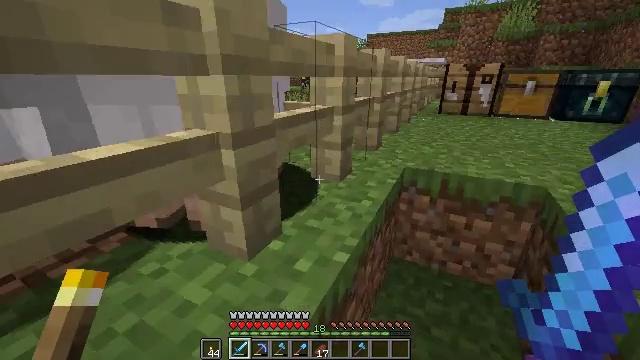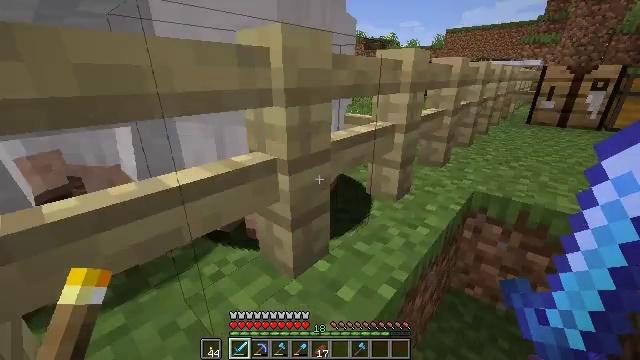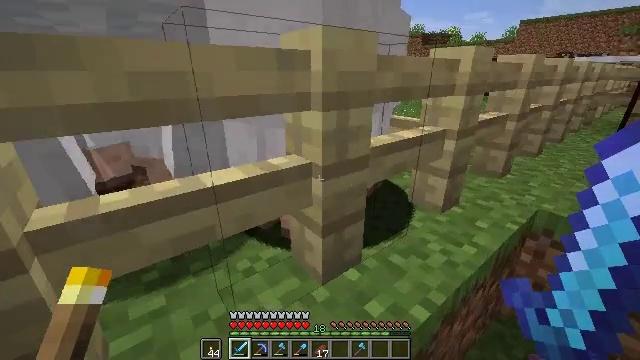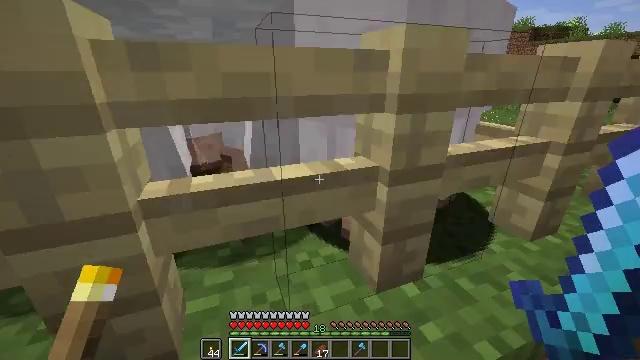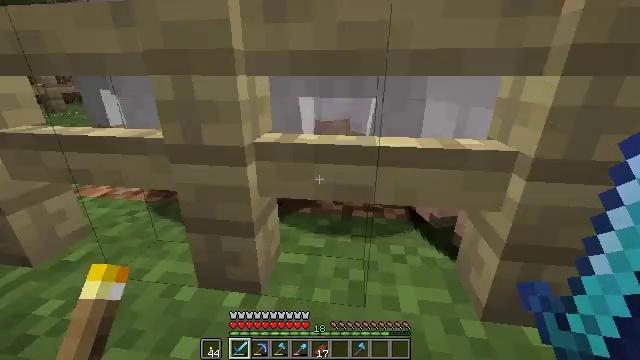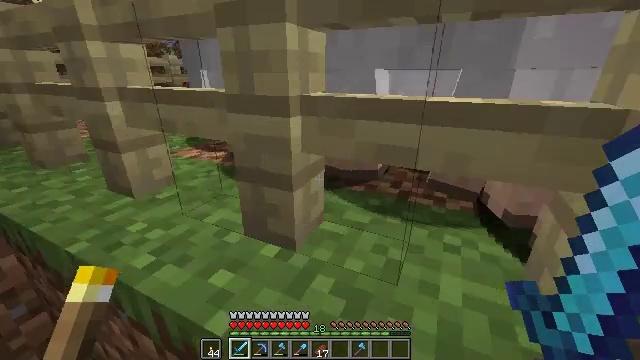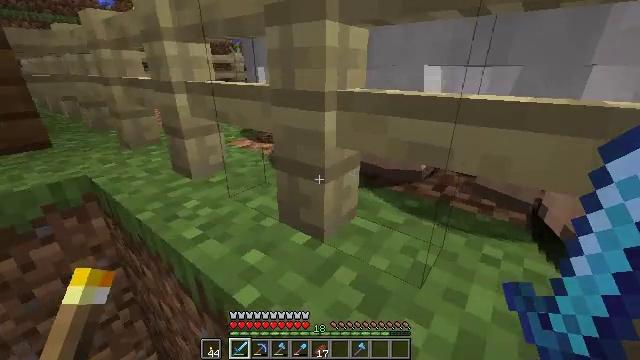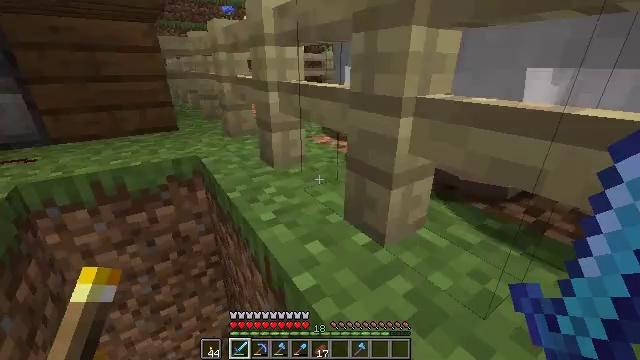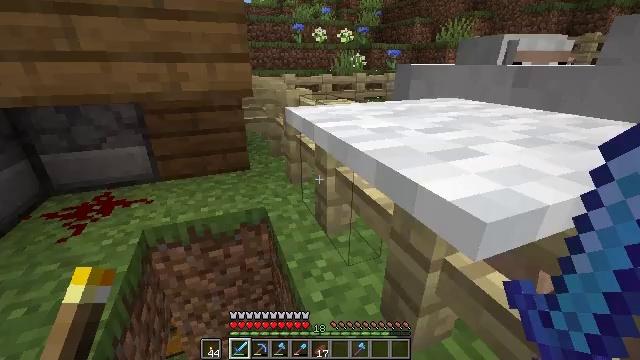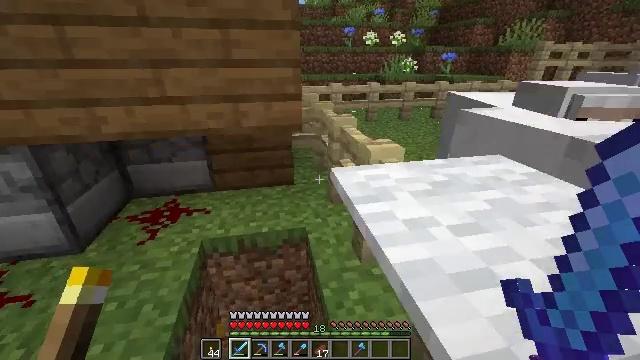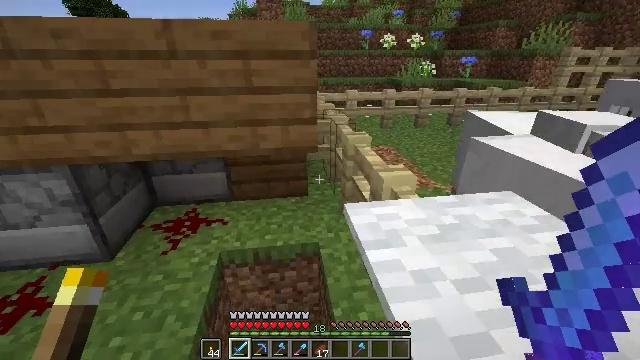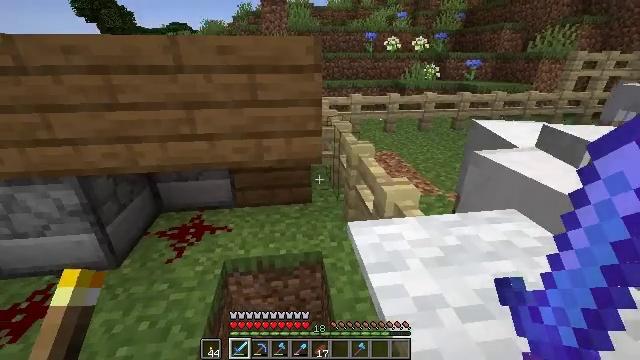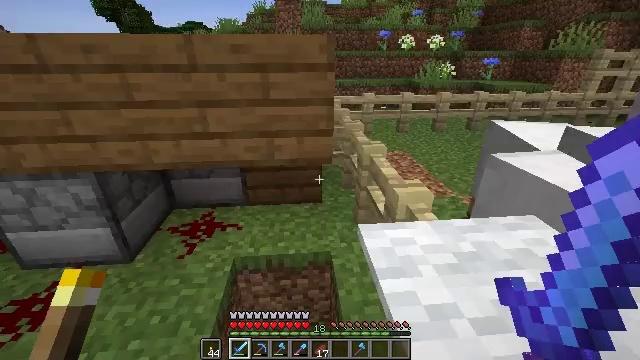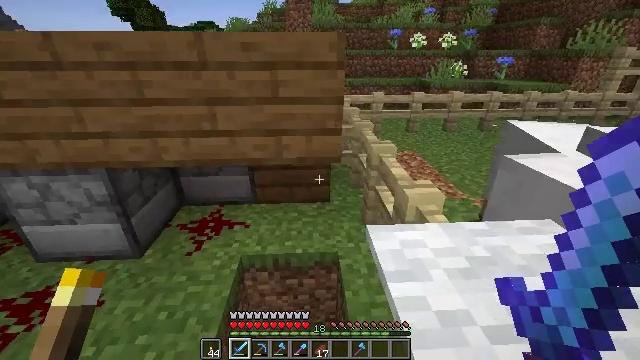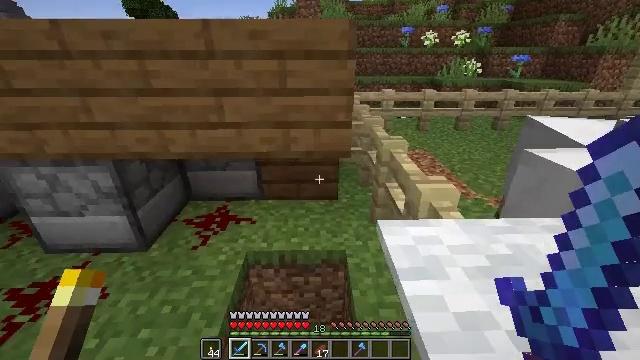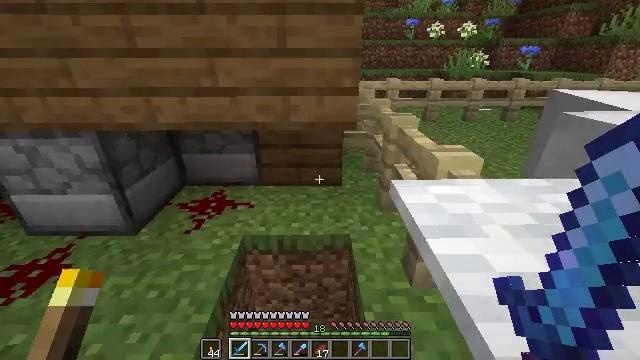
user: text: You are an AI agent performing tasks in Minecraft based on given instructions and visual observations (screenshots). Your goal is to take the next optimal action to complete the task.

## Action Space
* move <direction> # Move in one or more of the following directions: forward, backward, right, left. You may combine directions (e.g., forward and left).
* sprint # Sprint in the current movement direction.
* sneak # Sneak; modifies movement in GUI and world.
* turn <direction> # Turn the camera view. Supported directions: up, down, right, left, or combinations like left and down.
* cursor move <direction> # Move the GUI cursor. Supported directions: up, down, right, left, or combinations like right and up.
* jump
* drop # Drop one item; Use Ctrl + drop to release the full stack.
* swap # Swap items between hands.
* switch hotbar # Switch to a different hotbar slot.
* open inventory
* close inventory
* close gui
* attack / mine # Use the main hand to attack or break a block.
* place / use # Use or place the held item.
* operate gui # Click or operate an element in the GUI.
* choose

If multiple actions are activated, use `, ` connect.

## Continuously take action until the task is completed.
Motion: motion action
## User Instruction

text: Gather the shulker box for storage.
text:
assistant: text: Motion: move forward, sprint, turn left, jump
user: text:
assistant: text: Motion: move forward, sprint, turn left, jump
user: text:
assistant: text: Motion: move forward and move right, sprint, turn left, jump
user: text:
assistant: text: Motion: move forward and move right, sprint, turn left, jump
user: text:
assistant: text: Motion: move forward and move right, sprint, turn left, jump
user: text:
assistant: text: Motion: move forward and move right, sprint, turn left, jump
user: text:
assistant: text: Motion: move forward and move right, sprint, turn left, jump
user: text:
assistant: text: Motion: move forward and move right, sprint, turn left, jump
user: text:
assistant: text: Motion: move forward and move right, sprint, turn left, jump
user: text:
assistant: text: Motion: move forward and move right, sprint, turn left, jump
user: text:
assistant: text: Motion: move forward and move right, sprint, jump
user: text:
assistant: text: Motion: move forward and move right, turn left, jump
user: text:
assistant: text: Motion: move forward and move right, turn left
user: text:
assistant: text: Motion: move forward and move right, turn left
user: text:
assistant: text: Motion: move forward and move right
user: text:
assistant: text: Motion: move forward and move right
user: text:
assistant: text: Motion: move forward and move right
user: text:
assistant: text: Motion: move forward and move right
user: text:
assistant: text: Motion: move forward and move right
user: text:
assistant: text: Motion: move forward and move right, turn right and down
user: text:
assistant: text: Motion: move forward and move right, sprint, turn right and down
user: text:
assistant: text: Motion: move forward and move right, sprint, turn right and down
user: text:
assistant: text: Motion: move right, turn right and down
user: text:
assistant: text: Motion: move right, turn right and up
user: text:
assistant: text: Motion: move right, turn right
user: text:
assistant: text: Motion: move right
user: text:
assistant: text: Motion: move forward and move right, jump
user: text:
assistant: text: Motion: move forward and move right, turn left and up, jump
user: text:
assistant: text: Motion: move forward and move right, turn left and up, jump
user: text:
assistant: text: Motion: move forward and move right, turn left and up, jump